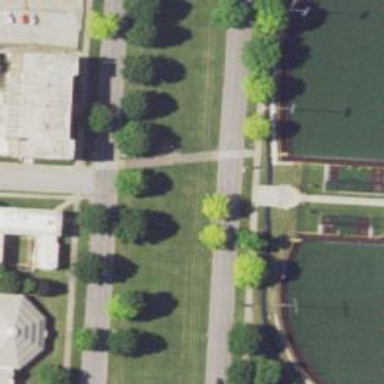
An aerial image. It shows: Memorial site with historic significance.